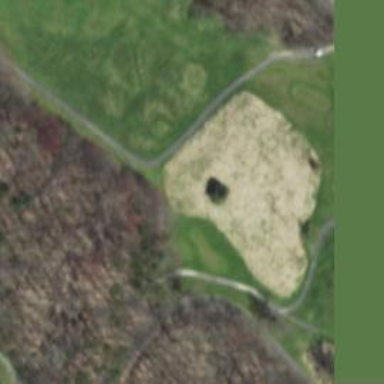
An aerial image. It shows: Golf tee.